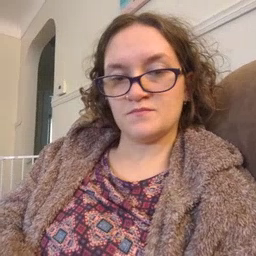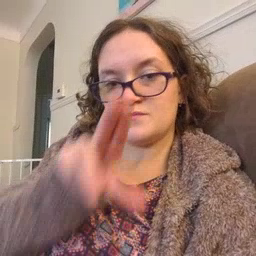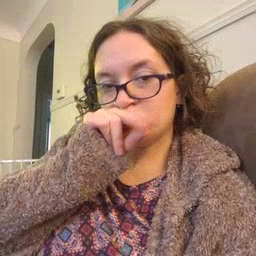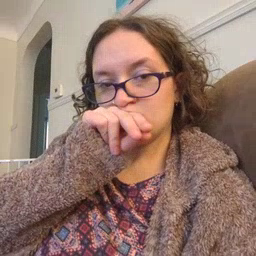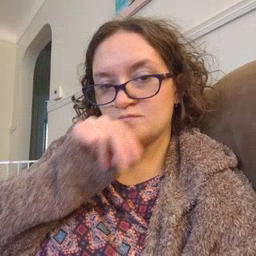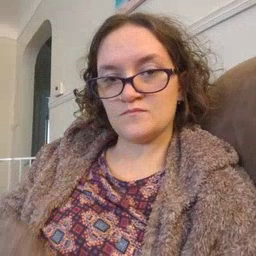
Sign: duck